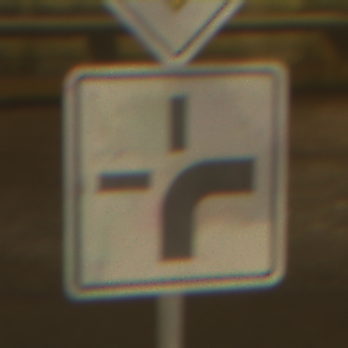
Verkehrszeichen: VerlaufVorfahrtsstrasse3
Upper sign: Vorfahrtsstrasse
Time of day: Night
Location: Outdoor (Urban)
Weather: Overcast
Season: NotSpecified
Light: Artificial